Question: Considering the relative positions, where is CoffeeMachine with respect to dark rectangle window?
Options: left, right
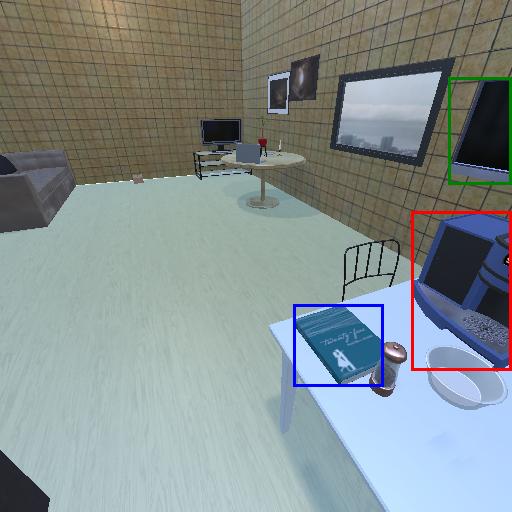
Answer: left